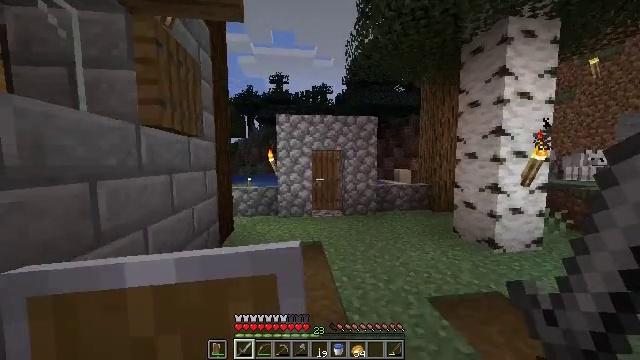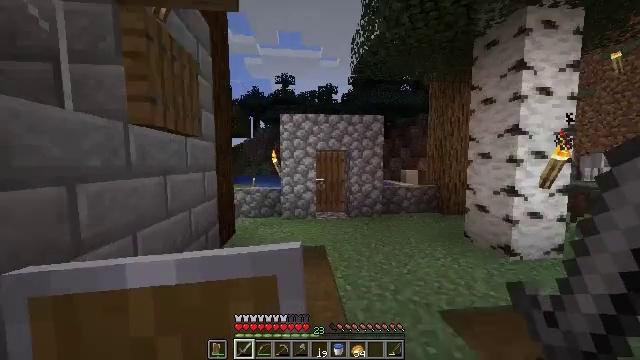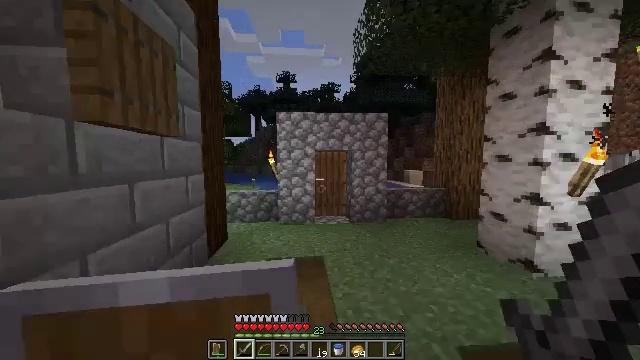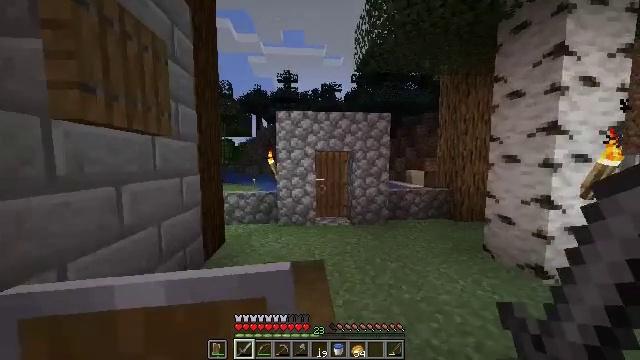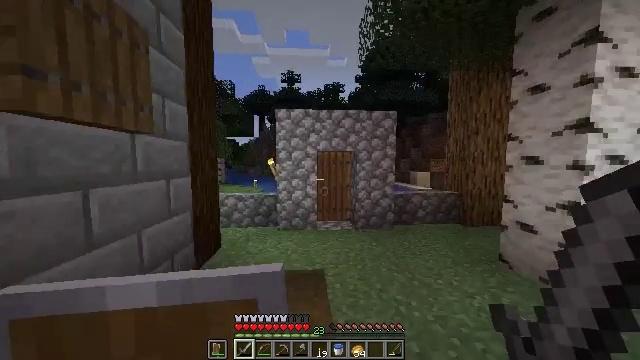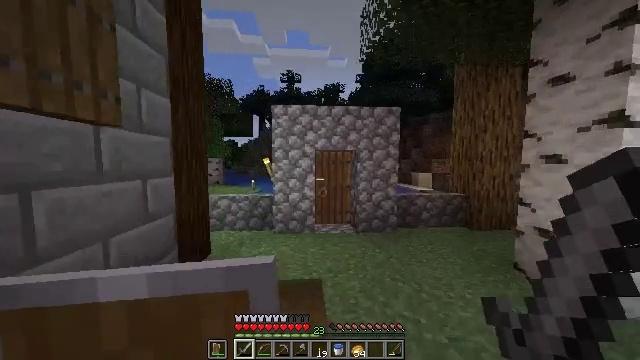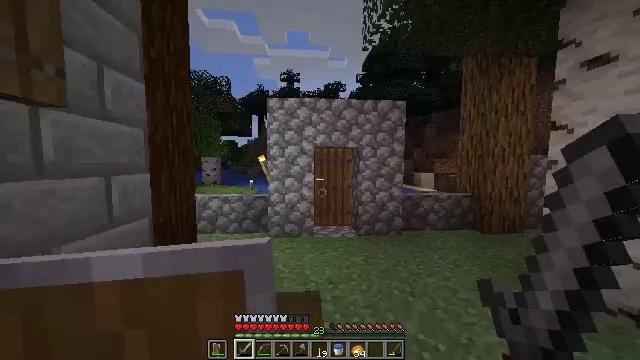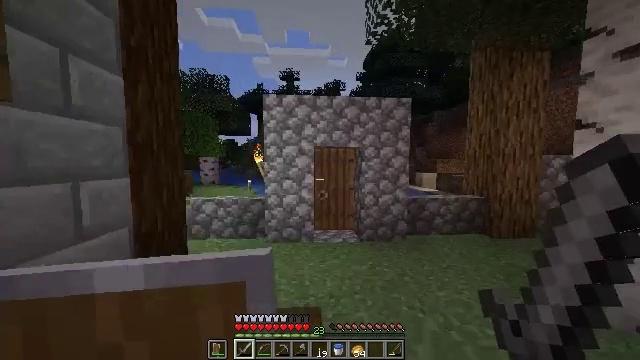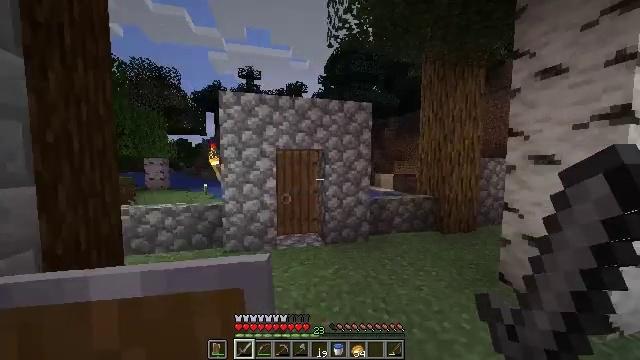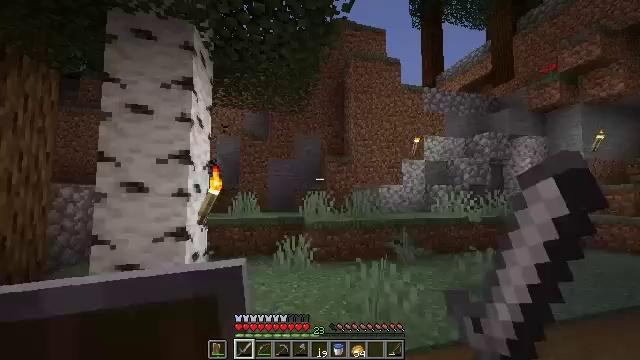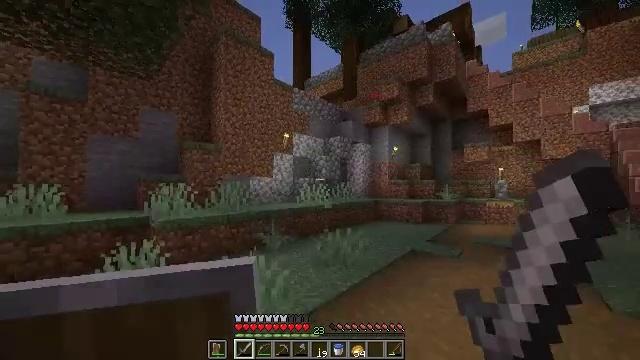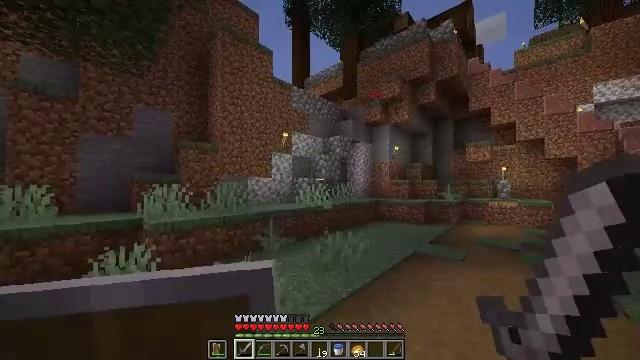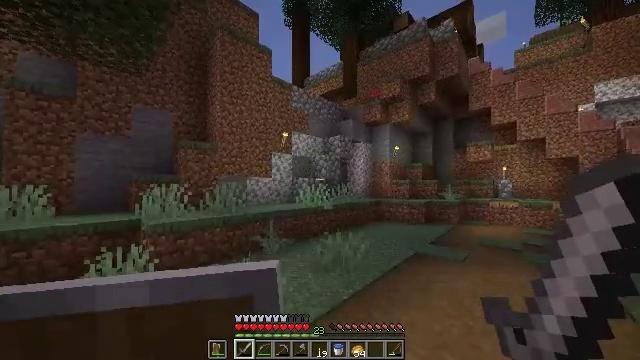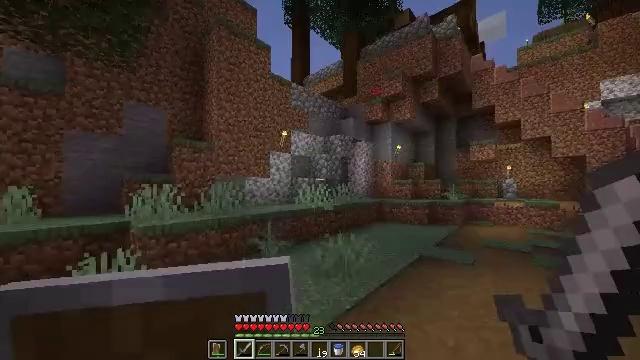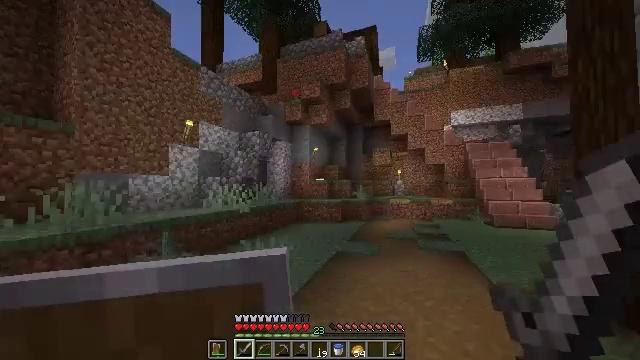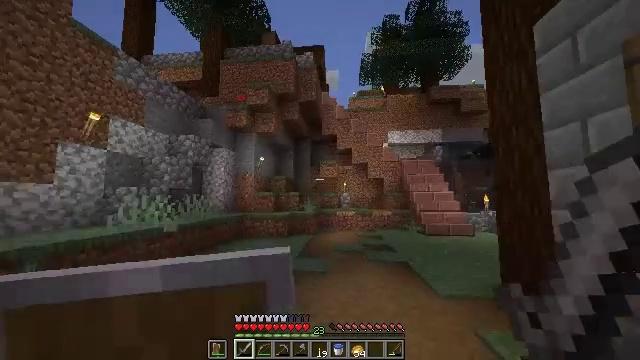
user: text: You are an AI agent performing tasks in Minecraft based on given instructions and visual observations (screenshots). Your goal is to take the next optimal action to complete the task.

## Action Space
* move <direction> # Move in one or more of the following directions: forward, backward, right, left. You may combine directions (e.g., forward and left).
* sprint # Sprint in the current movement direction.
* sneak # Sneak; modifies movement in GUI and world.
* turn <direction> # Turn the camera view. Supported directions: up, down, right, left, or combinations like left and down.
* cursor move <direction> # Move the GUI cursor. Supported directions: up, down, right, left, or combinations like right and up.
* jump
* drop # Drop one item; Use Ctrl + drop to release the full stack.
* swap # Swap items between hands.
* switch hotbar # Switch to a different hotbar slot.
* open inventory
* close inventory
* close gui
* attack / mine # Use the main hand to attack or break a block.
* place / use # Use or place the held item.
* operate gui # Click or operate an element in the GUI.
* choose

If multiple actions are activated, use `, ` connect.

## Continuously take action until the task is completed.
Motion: motion action
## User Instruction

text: Mine the sugar cane near rivers.
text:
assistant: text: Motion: move forward, turn left
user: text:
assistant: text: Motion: move forward
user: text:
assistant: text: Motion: move forward
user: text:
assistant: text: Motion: move forward
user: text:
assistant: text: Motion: move forward
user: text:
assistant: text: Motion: move forward
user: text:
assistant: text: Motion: move forward
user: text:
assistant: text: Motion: move forward, turn right
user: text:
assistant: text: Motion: move forward and move right, turn right and up
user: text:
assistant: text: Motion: move forward and move right, turn right and down
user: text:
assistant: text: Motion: move forward
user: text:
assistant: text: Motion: move forward, sprint
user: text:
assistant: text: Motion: move forward, sprint
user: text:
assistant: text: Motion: move forward, turn right
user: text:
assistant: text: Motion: move forward, sprint, turn right and up
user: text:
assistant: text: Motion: move forward, sprint
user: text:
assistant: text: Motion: move forward
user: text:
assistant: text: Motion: move forward
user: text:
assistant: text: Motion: move forward
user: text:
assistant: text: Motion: move forward, turn right and down
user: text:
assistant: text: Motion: move forward, turn right and up
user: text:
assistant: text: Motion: move forward, turn right and up
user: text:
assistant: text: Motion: move forward
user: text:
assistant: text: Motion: move forward
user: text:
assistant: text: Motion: move forward
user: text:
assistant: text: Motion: move forward, turn right and down
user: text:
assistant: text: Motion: move forward, turn right and down
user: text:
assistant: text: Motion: move forward, turn right
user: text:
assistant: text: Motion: move forward, turn right
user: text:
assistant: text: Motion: move forward